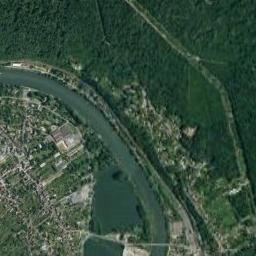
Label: river